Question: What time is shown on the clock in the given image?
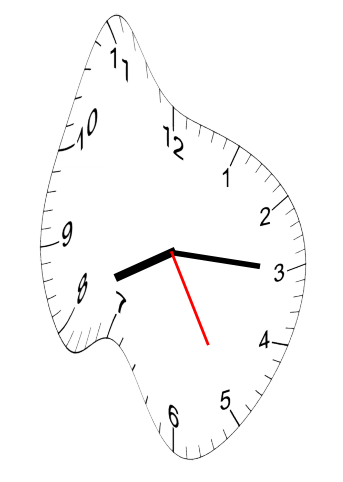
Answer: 08:15:25